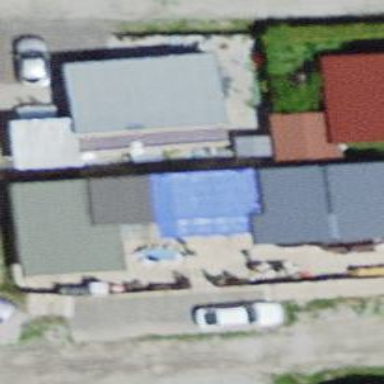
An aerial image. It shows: Static caravan building.